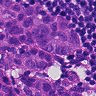
Metastatic tissue present: yes